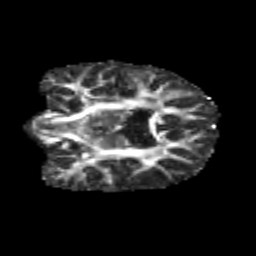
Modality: FA
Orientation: coronal
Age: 9
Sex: male
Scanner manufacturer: siemens
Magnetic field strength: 3 T
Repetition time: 3.8 s
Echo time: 0.07 s